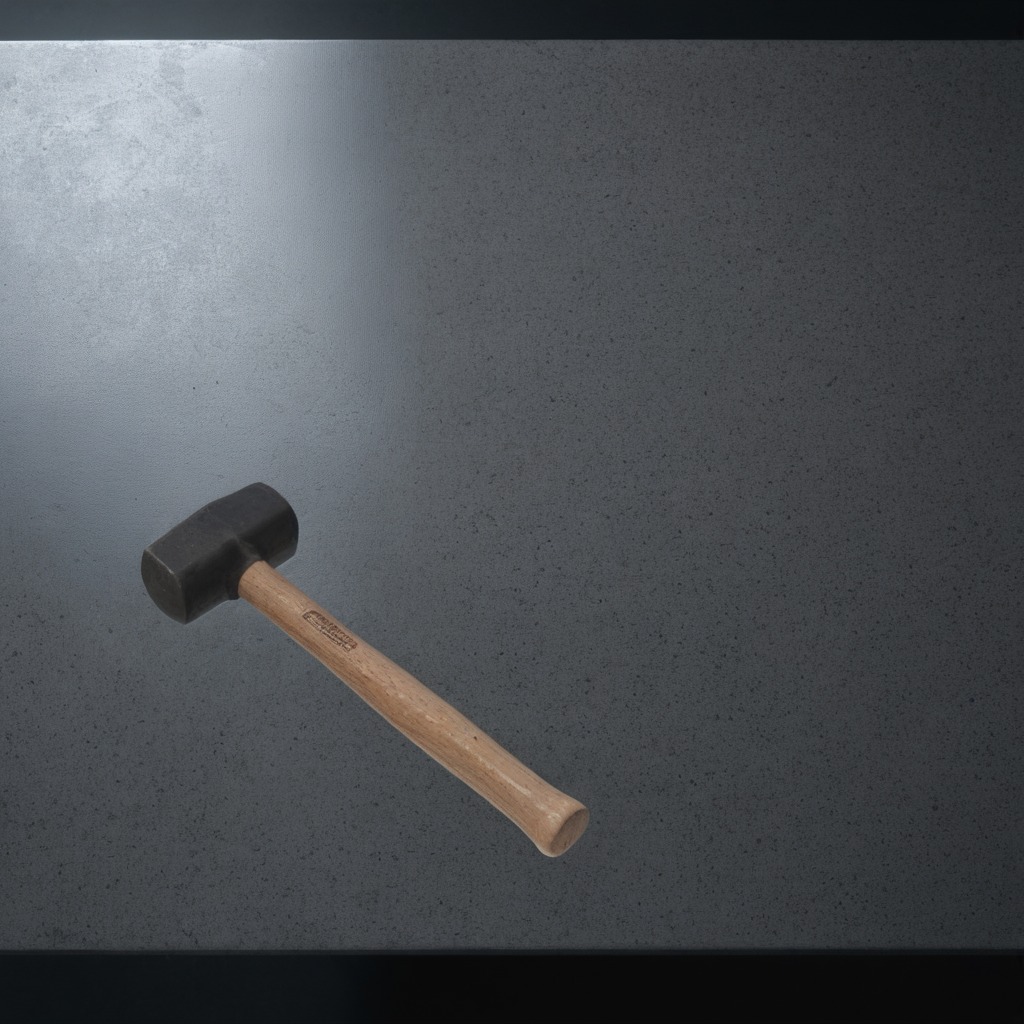
A hammer lying on the clean granite table inside a workshop at night dim ambient light soft shadows worn but